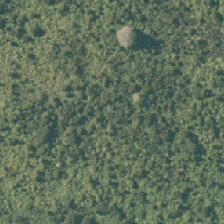
Land cover: manuka_kanuka